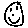
Label: smiley face